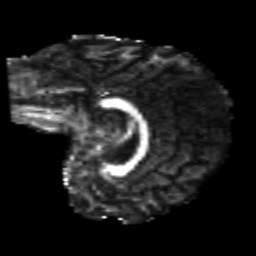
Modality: FA
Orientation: sagittal
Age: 21
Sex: female
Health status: healthy
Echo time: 0.074 s